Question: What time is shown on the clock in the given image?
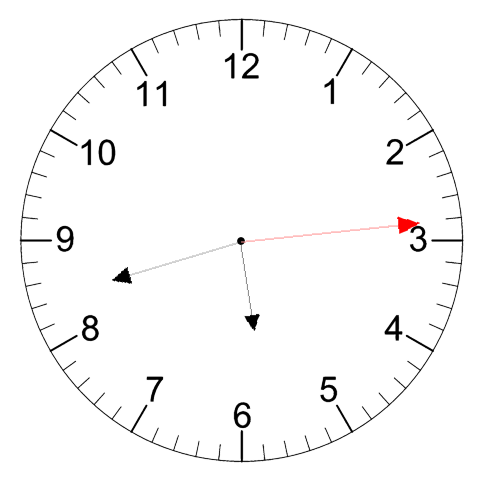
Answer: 05:42:14